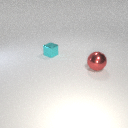
small cyan metal cube to the left of large red metal sphere